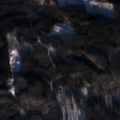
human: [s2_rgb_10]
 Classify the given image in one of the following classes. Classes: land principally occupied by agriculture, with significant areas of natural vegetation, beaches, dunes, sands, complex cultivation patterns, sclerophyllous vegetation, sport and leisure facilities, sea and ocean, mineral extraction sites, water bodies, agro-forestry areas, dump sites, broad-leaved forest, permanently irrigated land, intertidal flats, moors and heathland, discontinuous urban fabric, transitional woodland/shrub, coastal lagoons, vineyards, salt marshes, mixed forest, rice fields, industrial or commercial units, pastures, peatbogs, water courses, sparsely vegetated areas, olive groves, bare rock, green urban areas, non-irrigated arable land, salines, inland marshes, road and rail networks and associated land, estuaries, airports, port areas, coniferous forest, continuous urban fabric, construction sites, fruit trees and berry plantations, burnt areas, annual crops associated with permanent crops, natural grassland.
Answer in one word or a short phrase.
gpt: coniferous forest, mixed forest